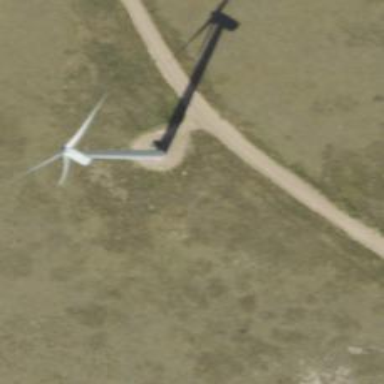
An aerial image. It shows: Wind generator in the form of horizontal axis wind turbine.